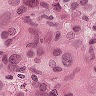
Metastatic tissue present: yes